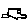
Label: car